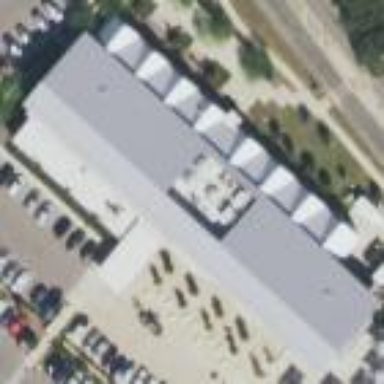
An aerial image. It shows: Community centre building.